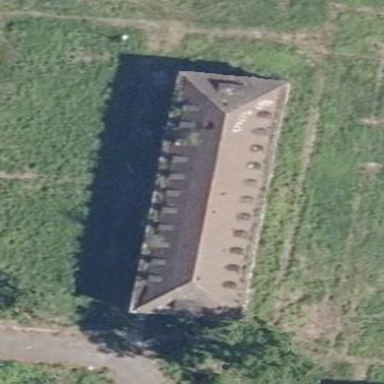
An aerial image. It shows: Building with hipped roof made of roof tiles.